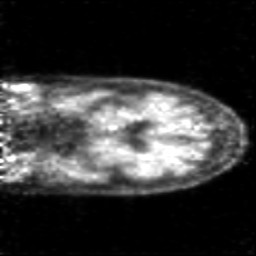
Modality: PET
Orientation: coronal
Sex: female
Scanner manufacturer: siemens